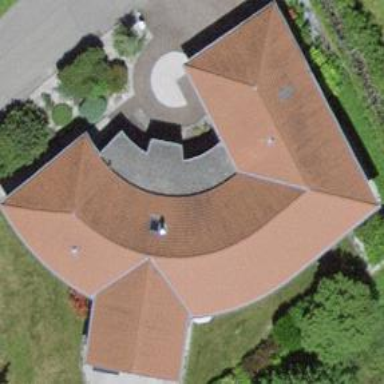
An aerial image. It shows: Detached building with hipped roof shape.